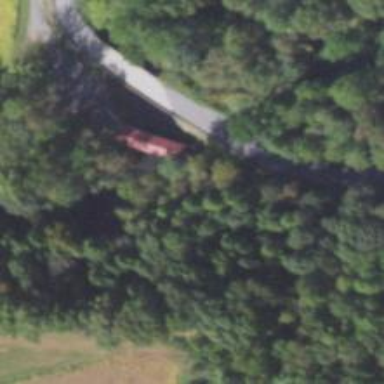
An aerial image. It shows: Footway on bridge.